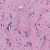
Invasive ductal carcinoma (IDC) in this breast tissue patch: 1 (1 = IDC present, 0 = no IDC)